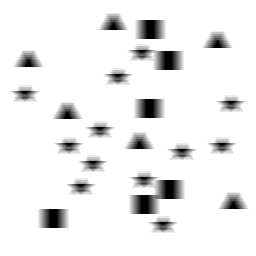
Squares: 6
Triangles: 6
Stars: 12
Total shapes: 24